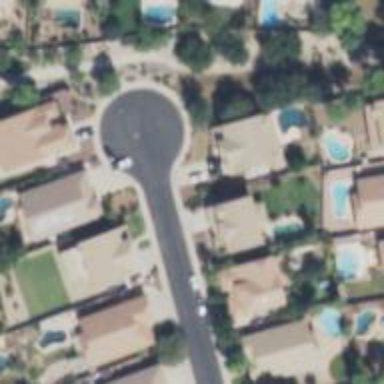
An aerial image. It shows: Asphalt road in residential area.